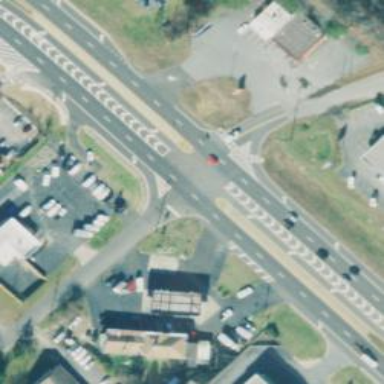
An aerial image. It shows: Asphalt road with primary link designation.